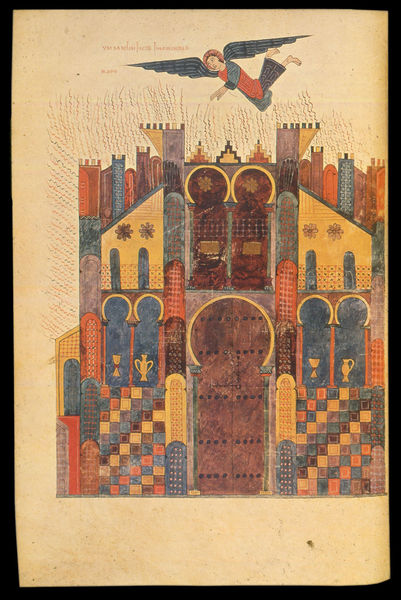
Titel: Beatus von Liébana Apokalypsenkommentar
Institution: Girona, Archiv der Kathedrale
Schlagwörter: blau, gemälde, stadt, braun, bunt, tür, zeichnung, haus, rot, muster, architektur, mensch, felder, figur, gold, kelch, fliegen, amphore, engel, kanne, krug, papier, bogen, tor, zinnen, burg, türme, palast, flug, fliesen, illustration, kacheln, portal, heiligenschein, krüge, mittelalter, jerusalem, dreiecke, kelche, klee, maurisch, buchmalerei, beschlagen, säueln, holzflügel, enigelo, enfenster